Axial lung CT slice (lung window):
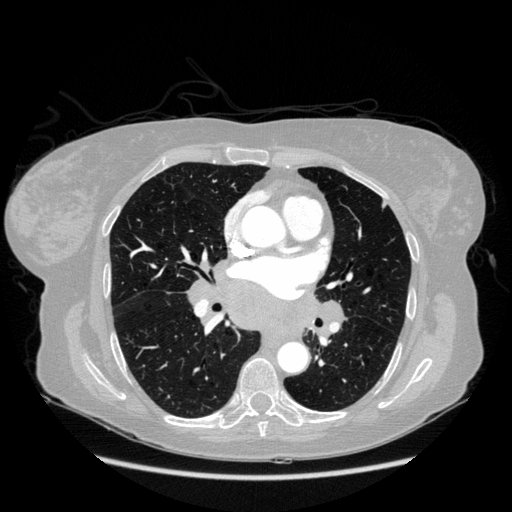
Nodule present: yes
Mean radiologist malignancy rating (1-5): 2